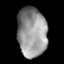
Tissue: lung
Cell type: Fibroblasts
Senescence score: 0.213
Nuclear area (px): 1428
Mean DAPI intensity: 148.517